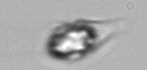
Label: Mesodinium